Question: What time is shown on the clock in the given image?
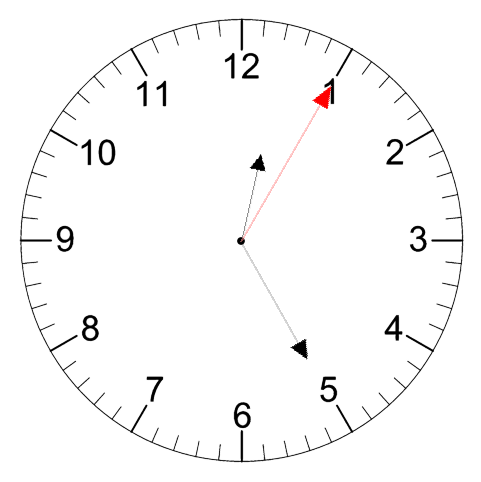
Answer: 12:25:05